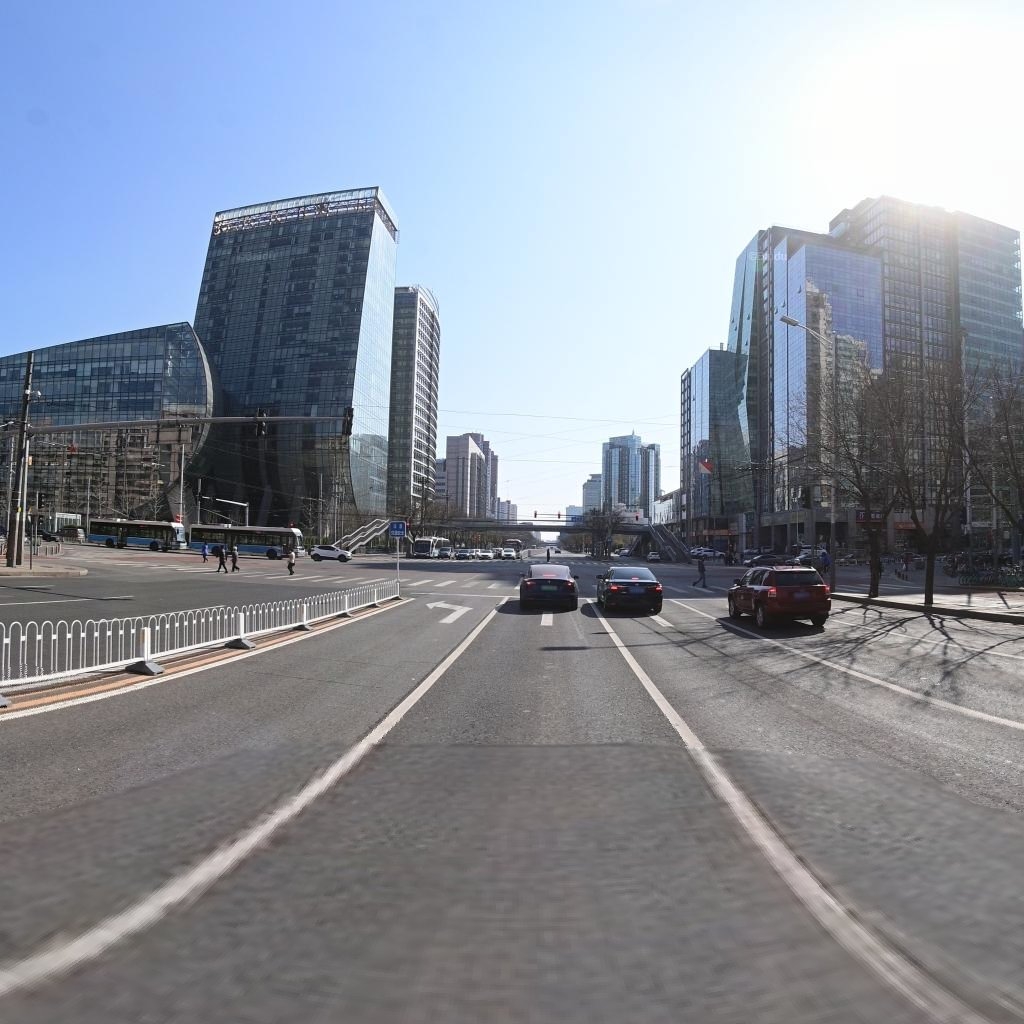
Region: Chaoyang
Road damage annotations: transverse crack, transverse crack, transverse crack, longitudinal crack